Question: Image layout:

I am trying to make this flexible layout with flexbox and only came up with this. I have no idea how to make it possible without 'position: absolute'.
Is it possible to do with
'''
.container {
display: flex;
flex-flow: row wrap;
}
.container > * {
padding: 10px;
flex: 1 100%;
color: white;
}
.content {
order: 1;
background: green;
}
.ads {
order: 2;
background: blue;
}
.comments {
order: 3;
background: red;
}
@media all and (min-width: 940px) {
.content, .comments{
flex: 0 1 80%;
margin-right: 10px;
}
.ads {
flex: 1 0 auto;
order: 2;
}
}
'''
'''
<html>
<head>
<title>Flex</title>
<link rel="stylesheet" type="text/css" href="style.css">
</head>
<body>
<div class="container">
<div class="content">
Lorem ipsum dolor sit amet, consectetur adipiscing elit. Nullam enim nisl, accumsan quis nisi sed, tempor dapibus libero. Aliquam condimentum consectetur mauris, vel eleifend est venenatis sit amet. Class aptent taciti sociosqu ad litora torquent per conubia nostra, per inceptos himenaeos. Proin in felis at quam bibendum bibendum non sed tellus. Nulla efficitur tincidunt elementum. Cum sociis natoque penatibus et magnis dis parturient montes, nascetur ridiculus mus. Suspendisse euismod justo dui, non mollis nisl vulputate ut. Suspendisse vehicula sagittis orci, eget accumsan tortor pretium non. Sed finibus facilisis tortor at elementum. Curabitur tincidunt molestie ipsum vel iaculis.
Etiam ornare elit nec arcu facilisis, vel tempus ante facilisis. Pellentesque non libero ante. Nullam justo arcu, sollicitudin id malesuada ac, ultricies ac dolor. Nulla nunc felis, dignissim vel iaculis id, ultrices nec sem. Nulla fringilla lacus vitae metus porta tincidunt a id sapien. Suspendisse mollis metus non dolor consequat pellentesque. Donec rutrum odio ac sapien efficitur, at efficitur nisl dictum. Maecenas vitae arcu eget enim viverra eleifend. Mauris at dolor placerat, varius ante quis, consequat elit. Sed sodales congue bibendum. Morbi convallis eros vel nulla sagittis eleifend vel in lacus. Etiam imperdiet lorem eu turpis rutrum venenatis.
</div>
<div class="comments">
Lorem Ipsum is simply dummy text of the printing and typesetting industry. Lorem Ipsum has been the industry's standard dummy text ever since the 1500s, when an unknown printer took a galley of type and scrambled it to make a type specimen book. It has survived not only five centuries, but also the leap into electronic typesetting, remaining essentially unchanged. It was popularised in the 1960s with the release of Letraset sheets containing Lorem Ipsum passages, and more recently with desktop publishing software like Aldus PageMaker including versions of Lorem Ipsum.
</div>
<div class="ads">
<img src="http://demo.joomshaper.com/2012/neo/images/stories/demo/vertical-banner.jpg" />
</div>
</div>
</body>
</html>
'''
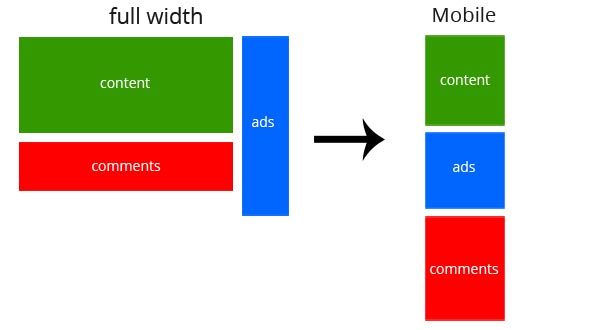
Answer: You don't need to use flexbox for this, you can just use floating techniques.
- '.ads'-
'''
body{
margin: 0;
}
.container{
overflow: hidden; /* One way of clearing our floated elements */
}
.content{
background-color: #349900;
}
.ads{
background-color: #0166fe;
}
.comments{
background-color: #fe0000;
}
@media screen and (min-width: 940px){
.content{
float: left;
width: 70%;
}
.ads{
float: right;
width: 30%;
}
}
'''
'''
<div class="container">
<div class="content">Lorem ipsum dolor sit amet, consectetur adipiscing elit. Nullam enim nisl, accumsan quis nisi sed, tempor dapibus libero. Aliquam condimentum consectetur mauris, vel eleifend est venenatis sit amet. Class aptent taciti sociosqu ad litora torquent per conubia nostra, per inceptos himenaeos. Proin in felis at quam bibendum bibendum non sed tellus. Nulla efficitur tincidunt elementum. Cum sociis natoque penatibus et magnis dis parturient montes, nascetur ridiculus mus. Suspendisse euismod justo dui, non mollis nisl vulputate ut. Suspendisse vehicula sagittis orci, eget accumsan tortor pretium non. Sed finibus facilisis tortor at elementum. Curabitur tincidunt molestie ipsum vel iaculis. Etiam ornare elit nec arcu facilisis, vel tempus ante facilisis. Pellentesque non libero ante. Nullam justo arcu, sollicitudin id malesuada ac, ultricies ac dolor. Nulla nunc felis, dignissim vel iaculis id, ultrices nec sem. Nulla fringilla lacus vitae metus porta tincidunt a id sapien. Suspendisse mollis metus non dolor consequat pellentesque. Donec rutrum odio ac sapien efficitur, at efficitur nisl dictum. Maecenas vitae arcu eget enim viverra eleifend. Mauris at dolor placerat, varius ante quis, consequat elit. Sed sodales congue bibendum. Morbi convallis eros vel nulla sagittis eleifend vel in lacus. Etiam imperdiet lorem eu turpis rutrum venenatis.</div>
<div class="ads">
<img src="http://demo.joomshaper.com/2012/neo/images/stories/demo/vertical-banner.jpg" />
</div>
<div class="comments">Lorem Ipsum is simply dummy text of the printing and typesetting industry. Lorem Ipsum has been the industry's standard dummy text ever since the 1500s, when an unknown printer took a galley of type and scrambled it to make a type specimen book. It has survived not only five centuries, but also the leap into electronic typesetting, remaining essentially unchanged. It was popularised in the 1960s with the release of Letraset sheets containing Lorem Ipsum passages, and more recently with desktop publishing software like Aldus PageMaker including versions of Lorem Ipsum.</div>
</div>
'''